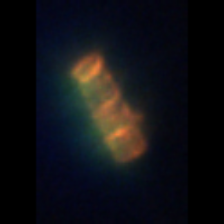
Taxon: Lauderia_Hemiaulus
Group: Diatoms